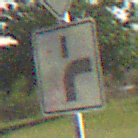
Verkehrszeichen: VerlaufVorfahrtsstrasse8
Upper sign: Vorfahrtsstrasse
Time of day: Night
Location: Outdoor (Nature)
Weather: Clear
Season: NotSpecified
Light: Natural